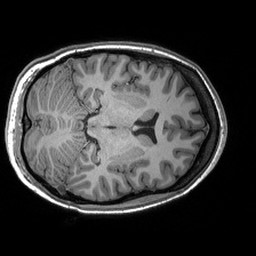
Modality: T1w
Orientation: axial
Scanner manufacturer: siemens
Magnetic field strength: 3 T
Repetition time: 2.53 s
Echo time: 0.00288 s